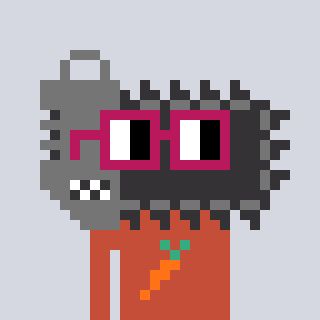
a pixel art character with square dark red glasses, a chainsaw-shaped head and a rust-colored body on a cool background